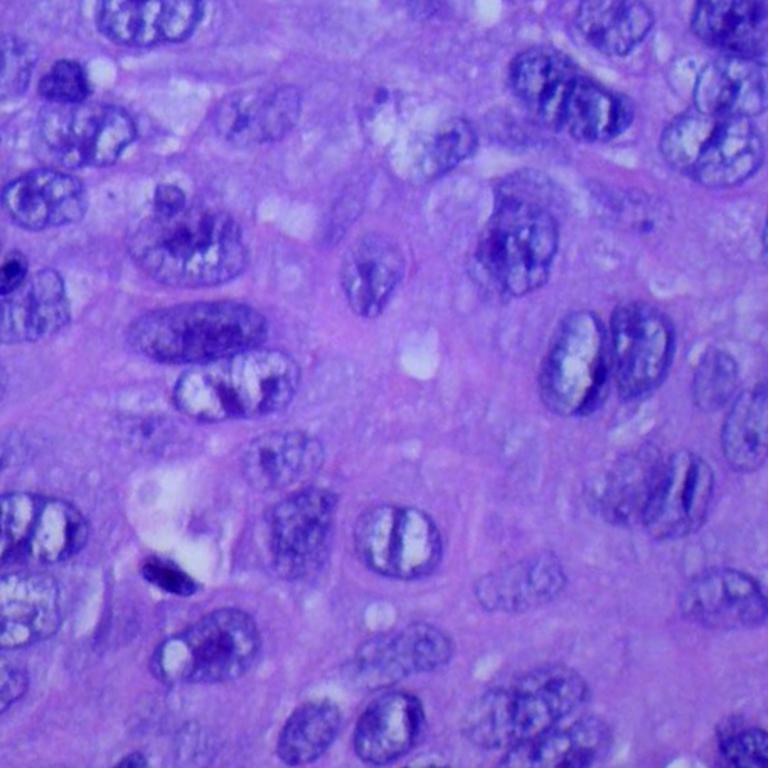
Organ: lung
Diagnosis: squamous carcinomas